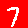
Digit: 7